Field crop: tomato
Growth stage: 2
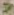
Species: solanum